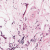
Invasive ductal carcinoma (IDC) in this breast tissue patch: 1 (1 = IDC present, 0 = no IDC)